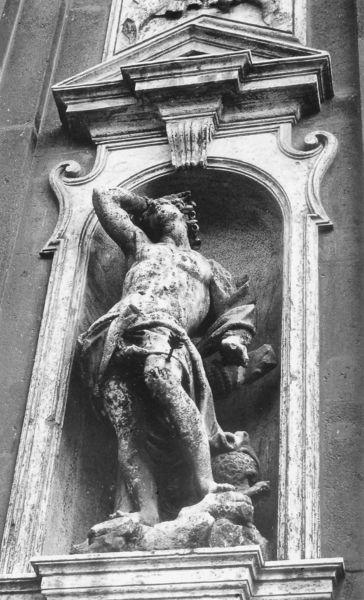
Titel: Hl. Sebastian
Künstler: Girolamo Gramignoli
Standort: Frascati, Dom (EU - I)
Schlagwörter: baum, mann, nackt, wunde, grau, marmor, schwarz, tuch, wand, architektur, arm, federn, sockel, stein, kirche, figur, haare, pose, locken, skulptur, bein, fassade, fels, giebel, rundbogen, plastik, knie, oberschenkel, foto, nische, außen, denken, dom, schwarz-weiss, rom, dreiecksgiebel, portal, sims, schmerz, erhoben, florenz, heiliger, niesche, pfeil, drache, ädikulum, sebastian, kirchenfassade, h, pfeil oberschenkel, kirchenfassade+